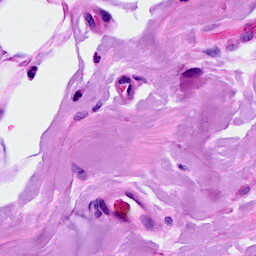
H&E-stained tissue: Breast